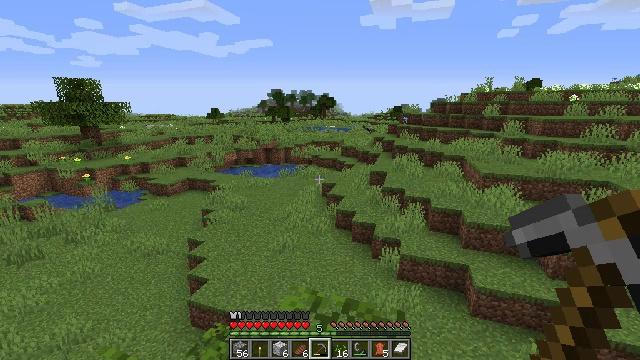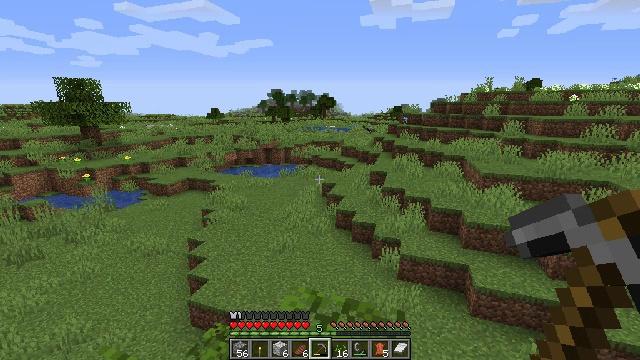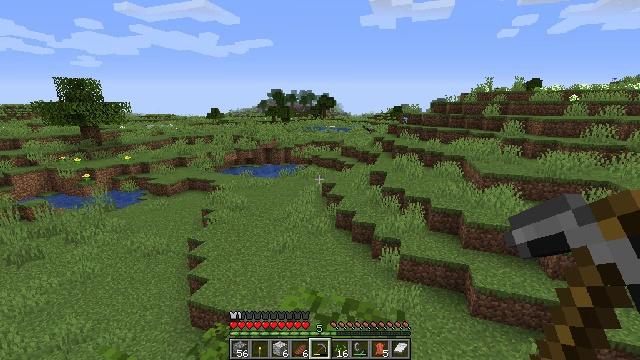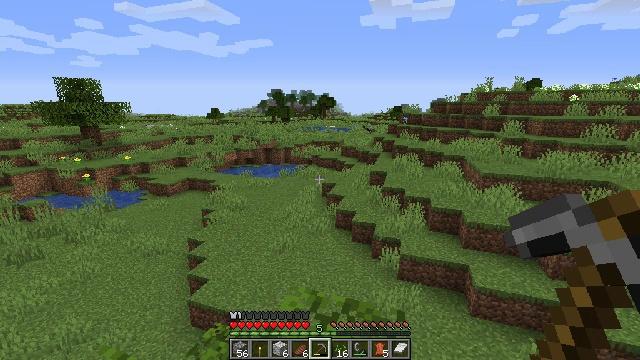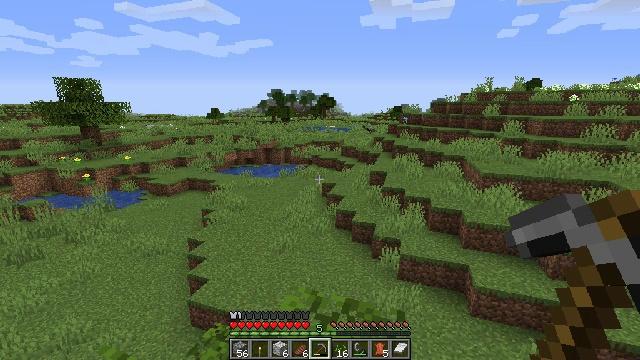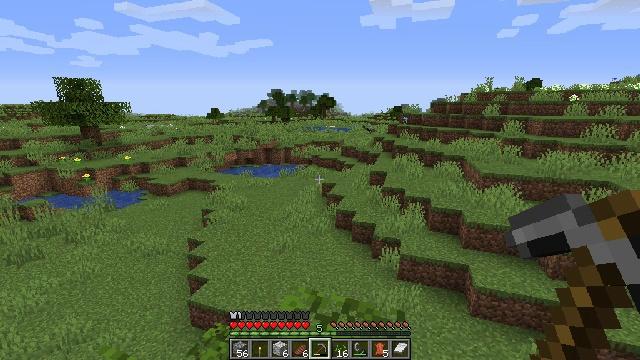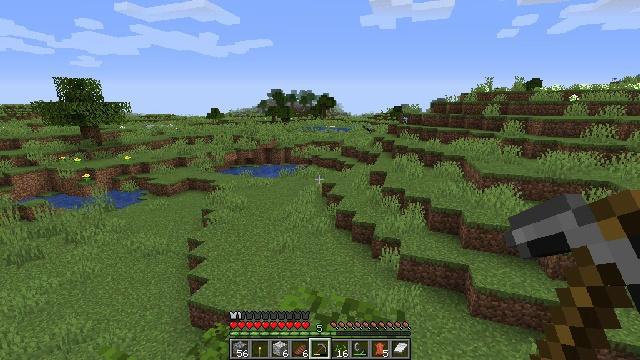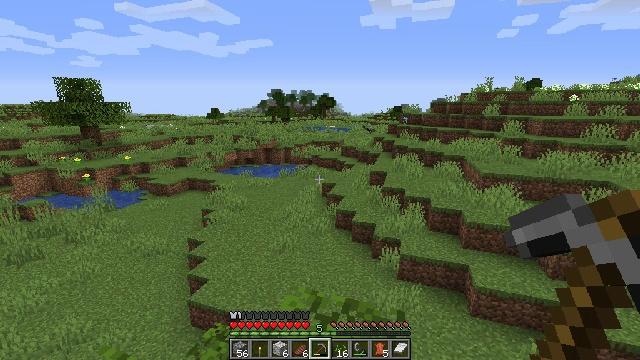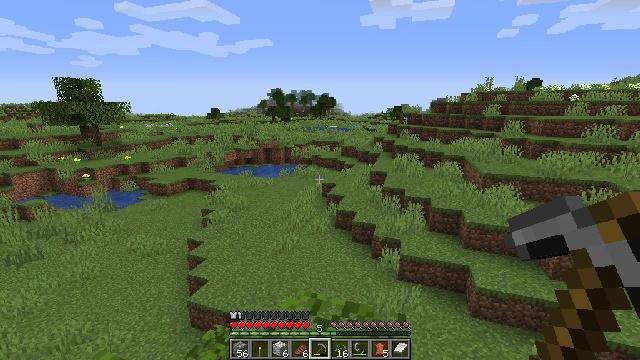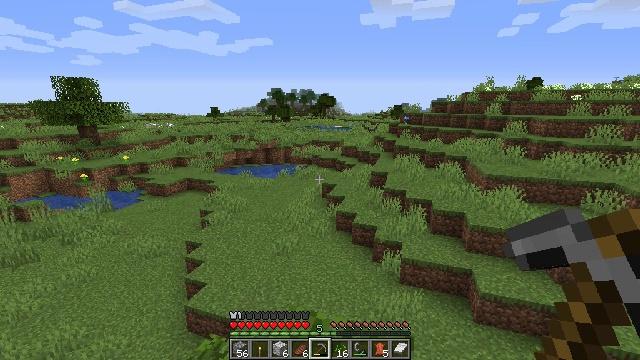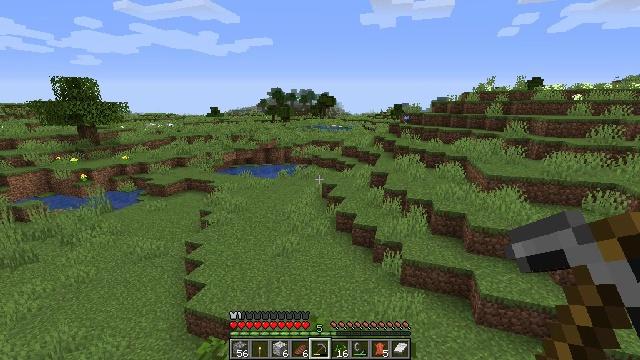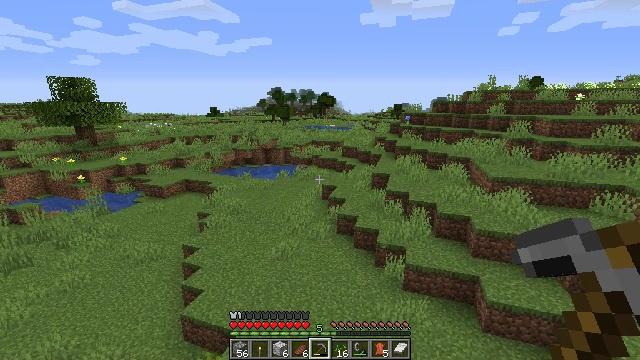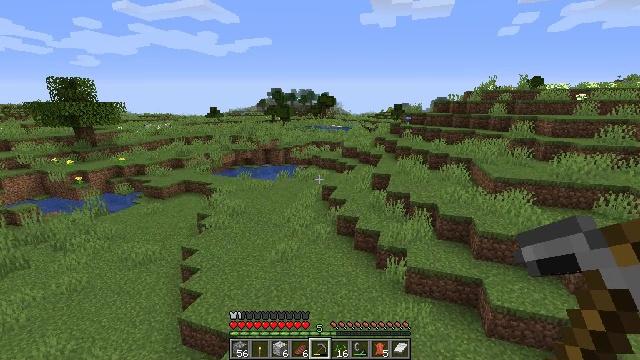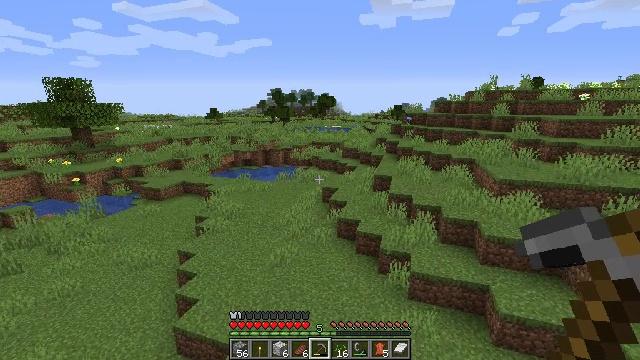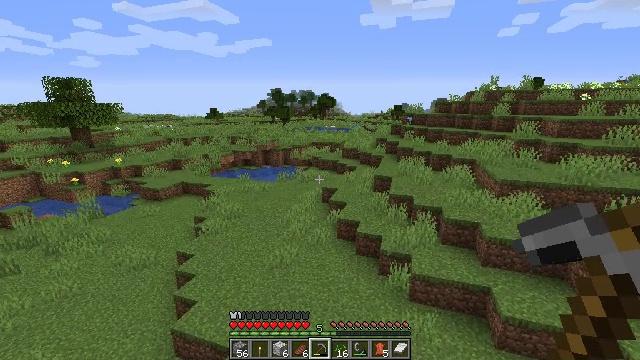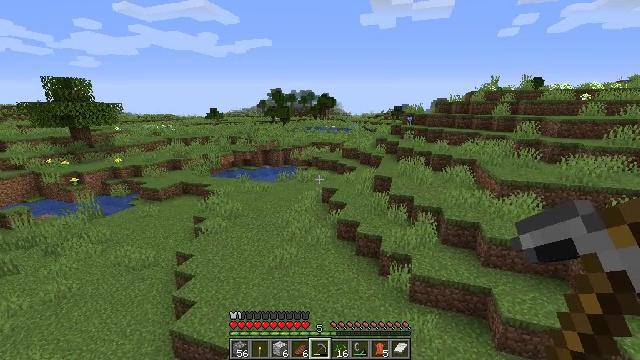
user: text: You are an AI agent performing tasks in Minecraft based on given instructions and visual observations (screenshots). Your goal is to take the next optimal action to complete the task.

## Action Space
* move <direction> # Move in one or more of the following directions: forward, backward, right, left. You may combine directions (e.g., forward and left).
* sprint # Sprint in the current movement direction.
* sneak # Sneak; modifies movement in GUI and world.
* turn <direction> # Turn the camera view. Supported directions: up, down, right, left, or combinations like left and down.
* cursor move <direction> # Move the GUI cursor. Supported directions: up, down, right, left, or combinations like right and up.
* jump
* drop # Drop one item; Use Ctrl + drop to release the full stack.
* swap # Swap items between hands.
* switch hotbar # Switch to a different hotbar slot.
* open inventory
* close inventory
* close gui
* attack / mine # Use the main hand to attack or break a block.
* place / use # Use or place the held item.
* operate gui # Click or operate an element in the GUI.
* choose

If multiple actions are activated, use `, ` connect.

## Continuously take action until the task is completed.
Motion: motion action
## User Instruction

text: Mine the birch log from the tree.
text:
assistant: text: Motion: no_op
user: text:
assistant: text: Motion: no_op
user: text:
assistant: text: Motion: no_op
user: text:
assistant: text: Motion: no_op
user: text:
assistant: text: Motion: no_op
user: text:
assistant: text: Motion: no_op
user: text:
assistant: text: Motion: no_op
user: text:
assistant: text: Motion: move forward
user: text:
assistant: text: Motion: move forward
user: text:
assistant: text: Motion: move forward
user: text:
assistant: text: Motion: move forward
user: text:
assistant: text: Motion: move forward
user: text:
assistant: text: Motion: no_op
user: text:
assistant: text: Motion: no_op
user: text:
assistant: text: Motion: no_op
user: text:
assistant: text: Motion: no_op
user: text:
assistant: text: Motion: no_op
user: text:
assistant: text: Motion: no_op
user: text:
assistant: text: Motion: no_op
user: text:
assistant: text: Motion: no_op
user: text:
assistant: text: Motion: no_op
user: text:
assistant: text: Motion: no_op
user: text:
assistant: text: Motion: no_op
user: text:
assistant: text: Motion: turn right
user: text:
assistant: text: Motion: turn right and up
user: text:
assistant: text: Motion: turn right and up
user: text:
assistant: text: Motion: turn right and up
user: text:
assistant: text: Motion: turn right and up
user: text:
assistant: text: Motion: turn right
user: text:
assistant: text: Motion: turn right and down